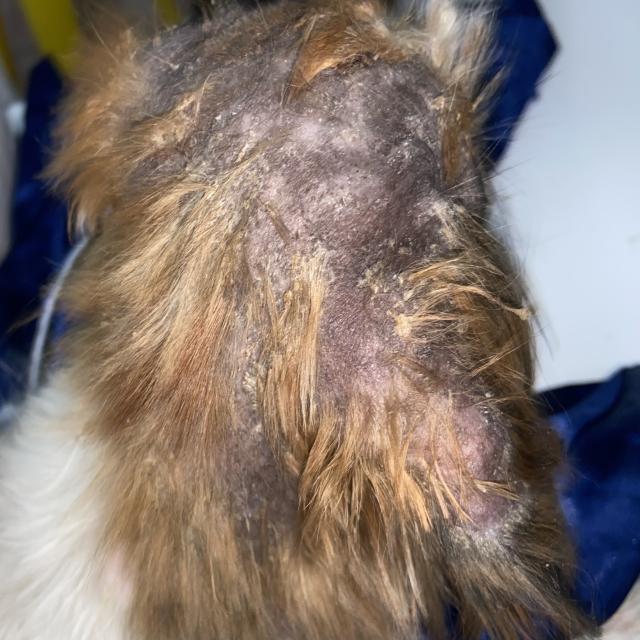
Canine demodicosis (Demodex mange) — caused by Demodex canis mites. Presents with alopecia, follicular papules, pustules, and comedones. Often localized on face and forelimbs.